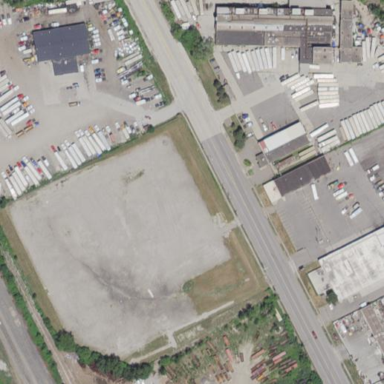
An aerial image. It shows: Brownfield site.